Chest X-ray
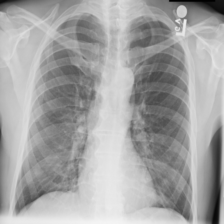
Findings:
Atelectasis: negative
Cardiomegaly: negative
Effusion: negative
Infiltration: negative
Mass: negative
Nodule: negative
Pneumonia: negative
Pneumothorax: negative
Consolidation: negative
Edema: negative
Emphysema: negative
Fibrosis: negative
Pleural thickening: negative
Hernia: negative